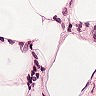
Metastatic tissue present: yes